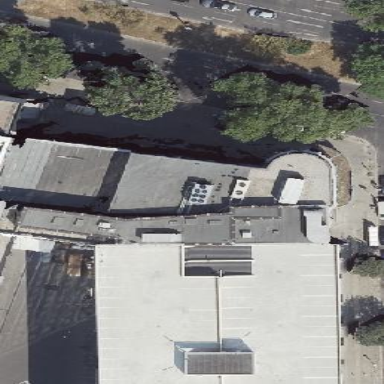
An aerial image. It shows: Commercial building with flat roof.